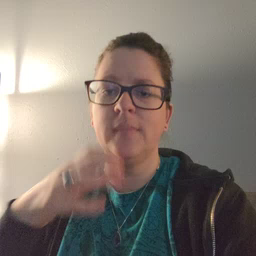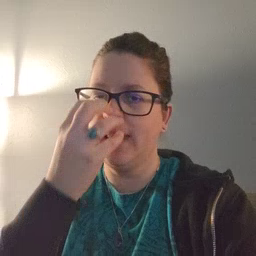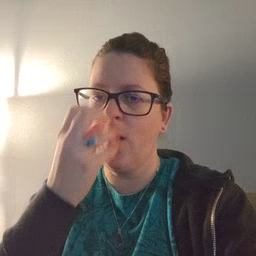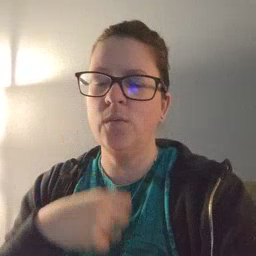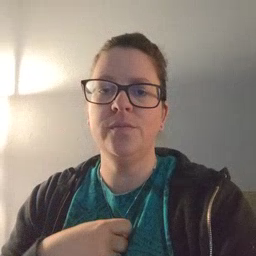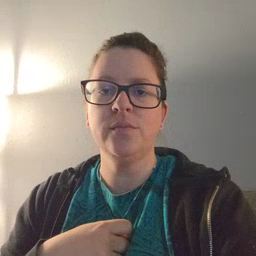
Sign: clown